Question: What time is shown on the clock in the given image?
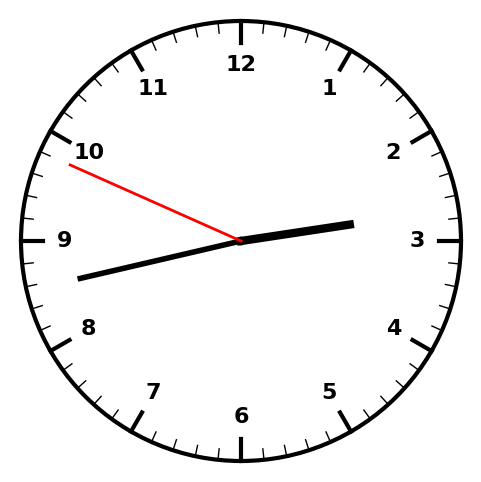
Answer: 02:42:49